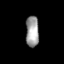
Tissue: skin
Cell type: Epithelial cells
Senescence score: 0.7219
Nuclear area (px): 401
Mean DAPI intensity: 156.431